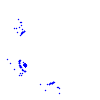
Particle: proton